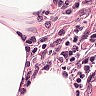
Metastatic tissue present: no